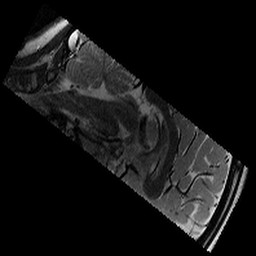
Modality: T2w
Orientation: sagittal
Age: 9
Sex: female
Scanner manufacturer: siemens
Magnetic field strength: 3 T
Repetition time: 9.23 s
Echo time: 0.067 s